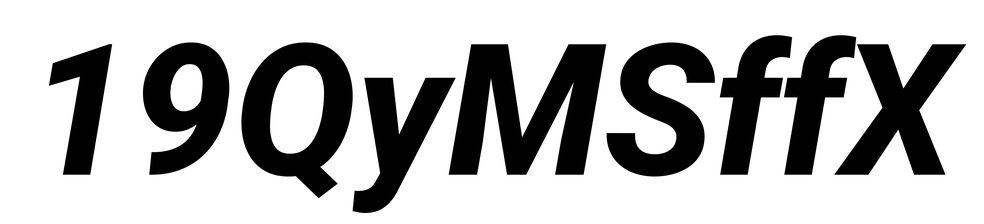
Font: Roboto-Italic_ExtraBold_Italic